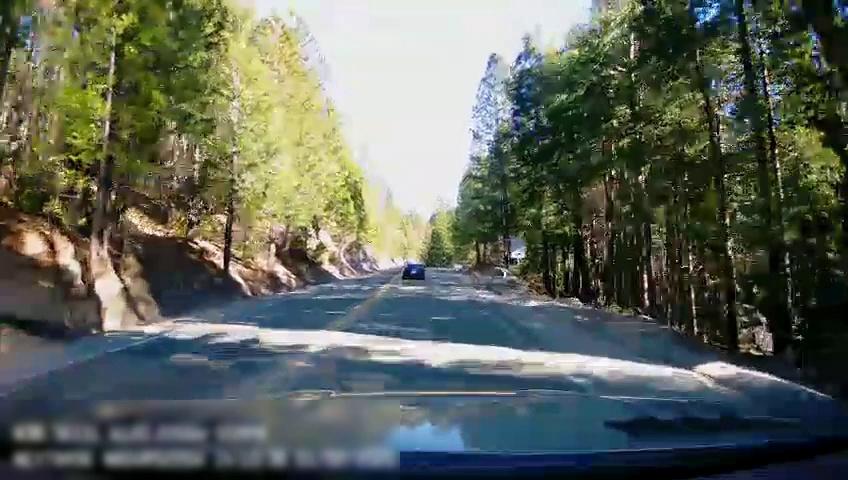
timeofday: Day
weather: Sunny
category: Drivable Space
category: Vehicles | Car
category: Lanes | Opposite Lane
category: Lanes | Current Lane
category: Lanes | Opposite Lane
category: Lanes | Current Lane